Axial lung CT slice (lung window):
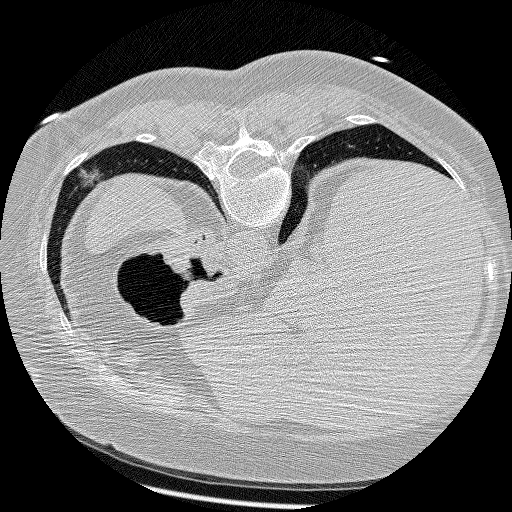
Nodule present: yes
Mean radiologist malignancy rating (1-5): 4.5